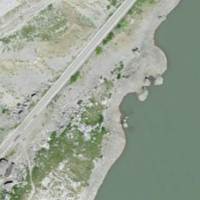
EUNIS habitat code: 50
Species observed at this site:
Adenostyles alpina